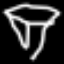
Label: diamond